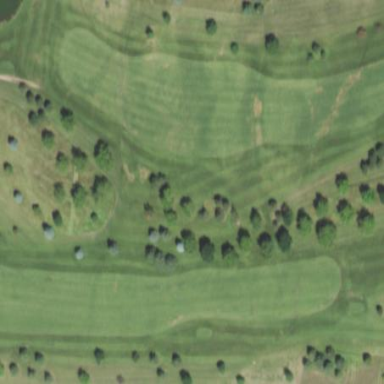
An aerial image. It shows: Area of rough grass used for golf.